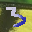
Label: 3